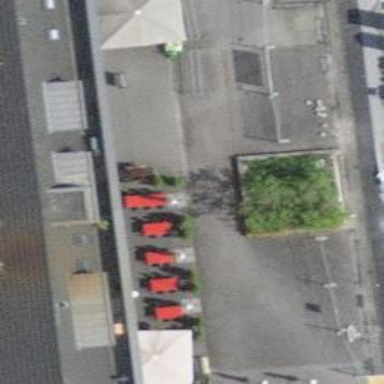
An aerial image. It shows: Restaurant.